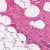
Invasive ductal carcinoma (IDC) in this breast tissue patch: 0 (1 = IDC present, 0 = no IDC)